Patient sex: M
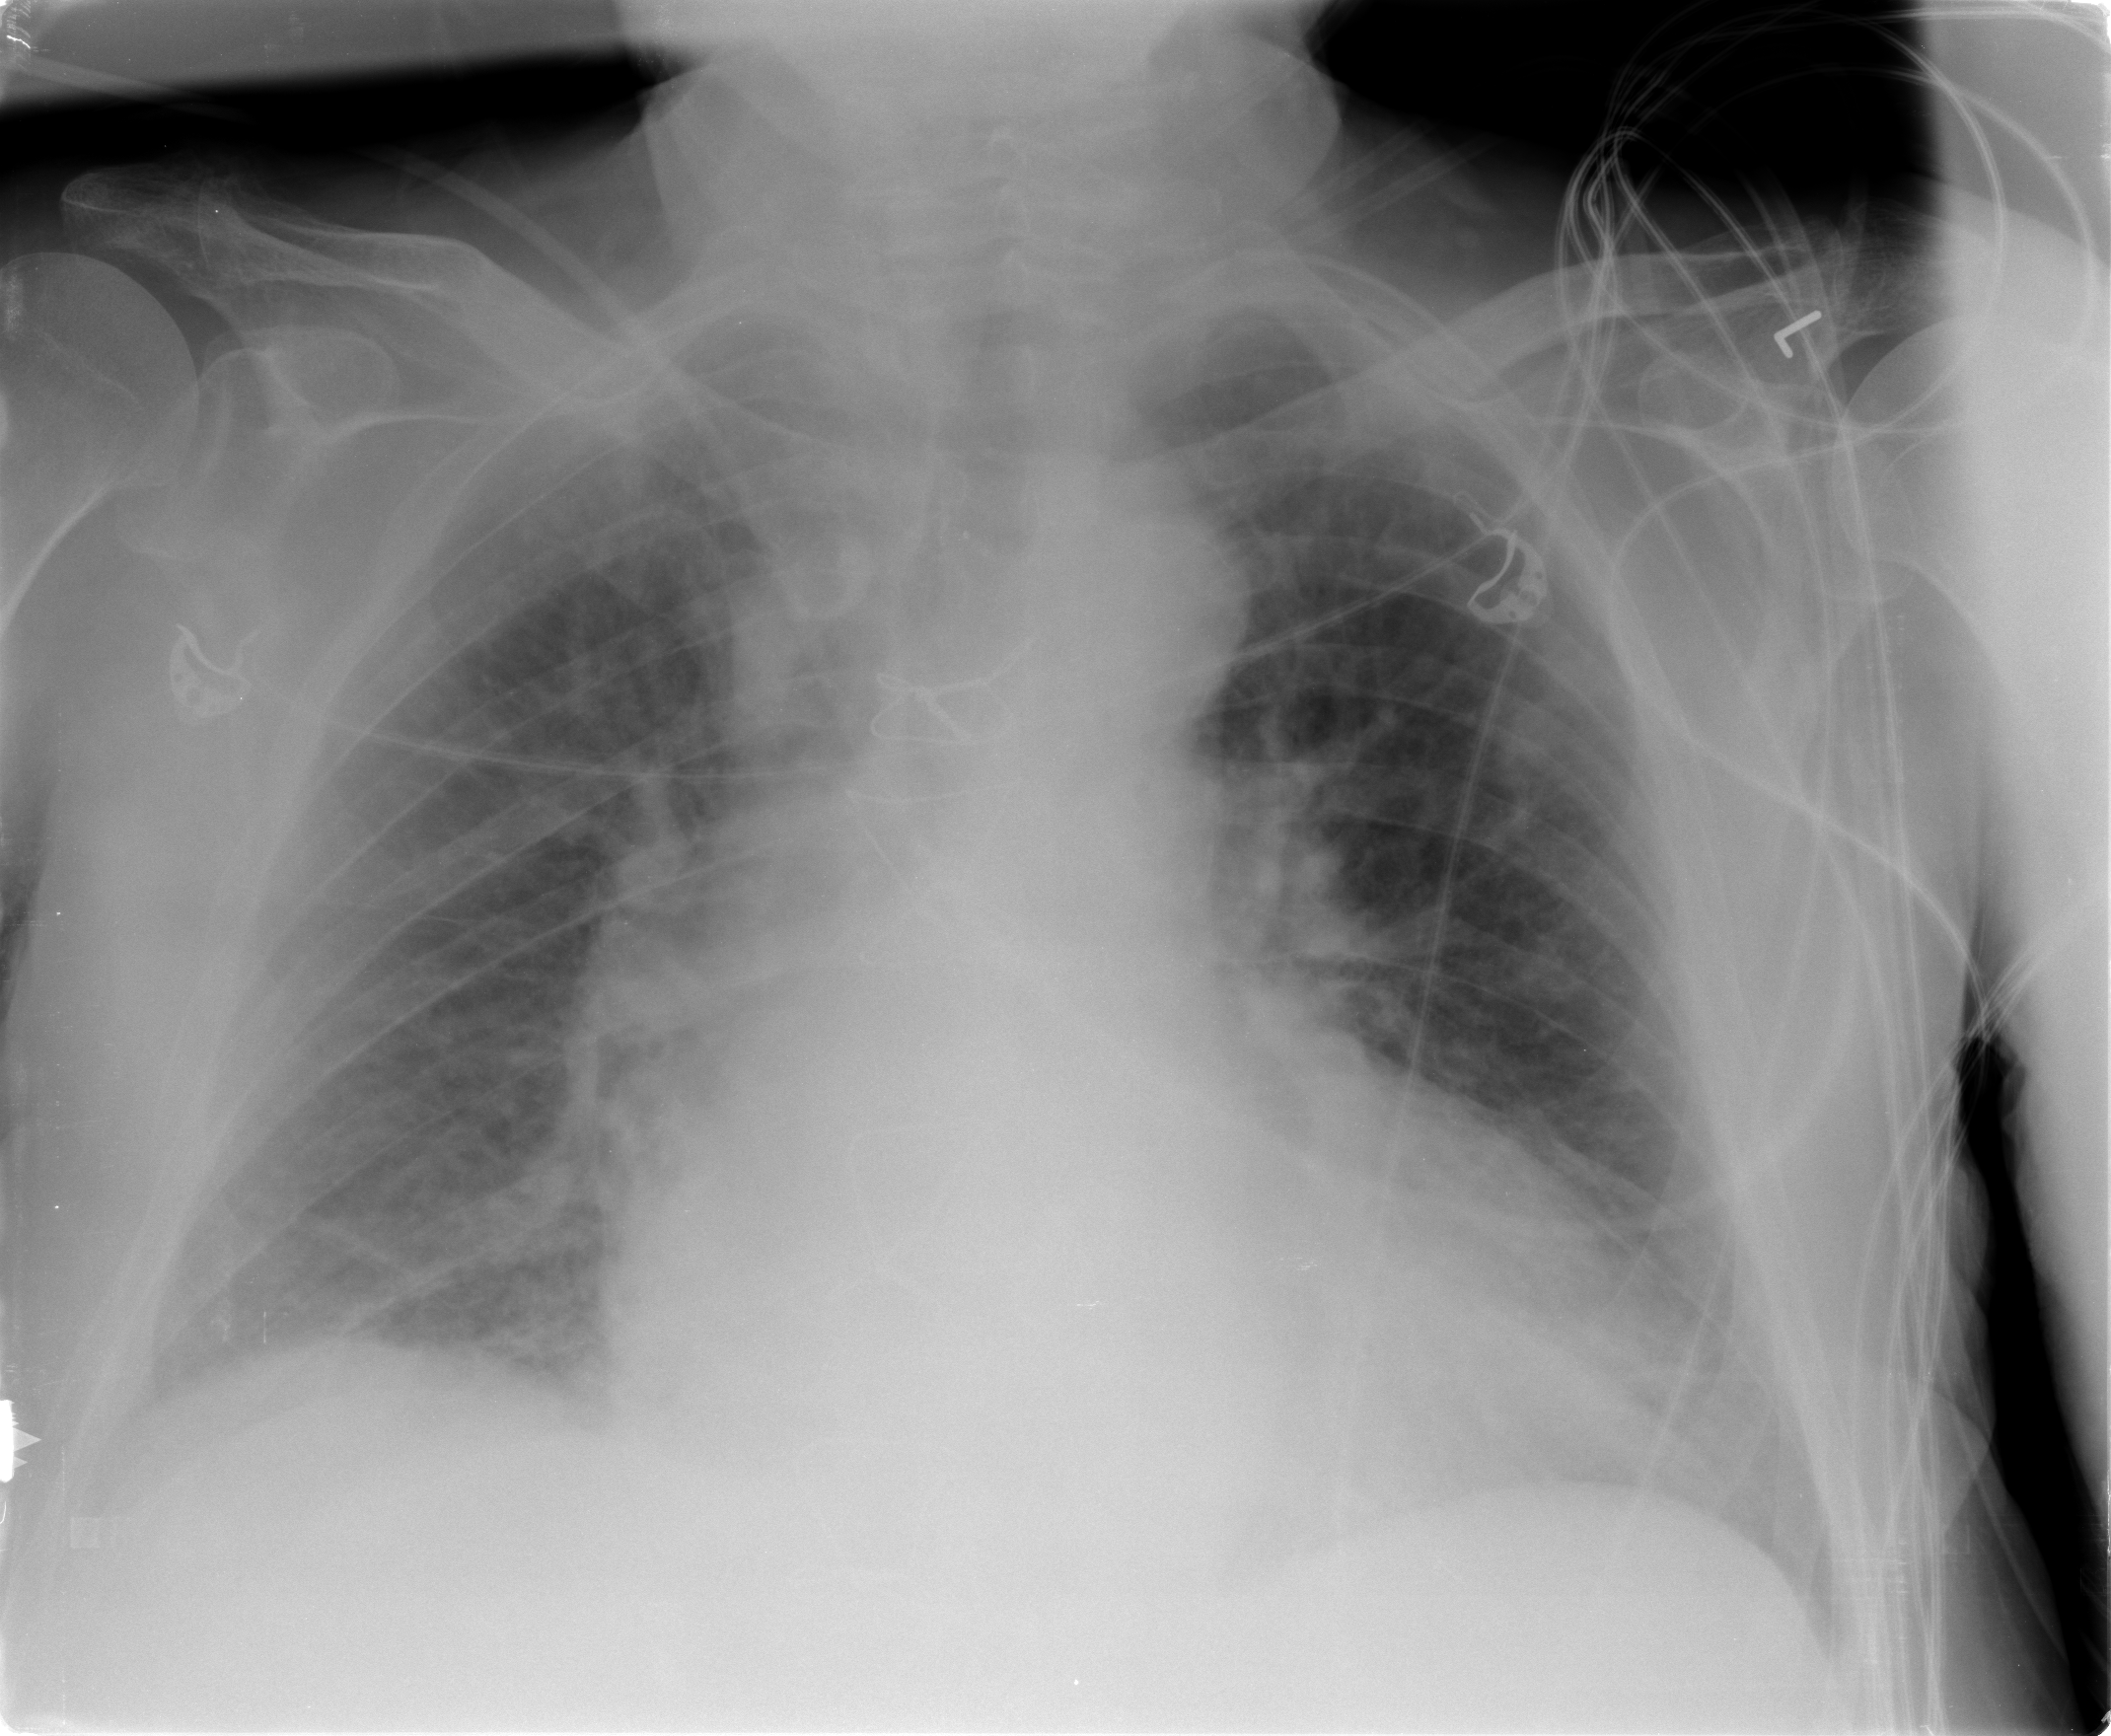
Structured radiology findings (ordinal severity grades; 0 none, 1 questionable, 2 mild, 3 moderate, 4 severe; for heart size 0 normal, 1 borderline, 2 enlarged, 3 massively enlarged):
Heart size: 3
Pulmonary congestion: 2
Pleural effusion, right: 0
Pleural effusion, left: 0
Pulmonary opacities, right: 2
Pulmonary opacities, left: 2
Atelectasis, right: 2
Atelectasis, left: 2